Question: I am trying to include multiple views from a loop inside a constraint layout programmatically. How do I do so?
I want something like this:

I am able to do so for a single view but I am not being able to do the same thing for multiple views inside a loop. Basically I have a scroll view and inside it two lines line top and bottom I want to include the text views I created programmatically between those lines. I have provided the following lines of code:
'''
final TextView[] myTextViews = new TextView[3];
int i=1;
ConstraintSet constraintSet = new ConstraintSet();
myTextViews[i-1] = new TextView(this);
myTextViews[i-1].setId(R.id.testid);
myTextViews[i-1].setText("Text 1");
ConstraintLayout.LayoutParams test = new ConstraintLayout.LayoutParams(
ConstraintLayout.LayoutParams.MATCH_CONSTRAINT, ConstraintLayout.LayoutParams.WRAP_CONTENT);
myTextViews[i-1].setLayoutParams(test);
constraintLayout.addView(myTextViews[i-1]);
constraintSet.clone(constraintLayout);
constraintSet.connect(myTextViews[i-1].getId(), ConstraintSet.TOP, lineTop.getId(), ConstraintSet.BOTTOM, 28);
constraintSet.connect(myTextViews[i-1].getId(), ConstraintSet.LEFT, constraintLayout.getId(), ConstraintSet.LEFT, 70);
constraintSet.connect(myTextViews[i-1].getId(), ConstraintSet.RIGHT, constraintLayout.getId(), ConstraintSet.RIGHT, 70);
constraintSet.applyTo(constraintLayout);
for ( i = 1; i < 3; i++) {
myTextViews[i] = new TextView(this);
myTextViews[i].setId(R.id.testid+i);
myTextViews[i].setText("Hello World "+i);
myTextViews[i].setLayoutParams(test);
constraintLayout.addView(myTextViews[i]);
constraintSet.connect(myTextViews[i].getId(), ConstraintSet.TOP, myTextViews[i-1].getId(), ConstraintSet.BOTTOM, 28);
constraintSet.connect(myTextViews[i].getId(), ConstraintSet.LEFT, constraintLayout.getId(), ConstraintSet.LEFT, 76);
constraintSet.connect(myTextViews[i].getId(), ConstraintSet.RIGHT, constraintLayout.getId(), ConstraintSet.RIGHT, 76);
constraintSet.applyTo(constraintLayout);
}
constraintSet.connect(lineBottom.getId(), ConstraintSet.TOP, myTextViews[i-1].getId(), ConstraintSet.BOTTOM, 8);
constraintSet.applyTo(constraintLayout);
'''
The following is the xml code:
'''
<?xml version="1.0" encoding="utf-8"?>
<android.support.constraint.ConstraintLayout xmlns:android="http://schemas.android.com/apk/res/android"
xmlns:app="http://schemas.android.com/apk/res-auto"
xmlns:tools="http://schemas.android.com/tools"
android:id="@+id/relativeLayout"
android:layout_width="match_parent"
android:layout_height="match_parent"
tools:context="com.example.reddevil.practice.practiceActivity">
<ScrollView
android:layout_width="0dp"
android:layout_height="0dp"
android:layout_marginStart="8dp"
android:layout_marginLeft="8dp"
android:layout_marginTop="184dp"
android:layout_marginEnd="8dp"
android:layout_marginRight="8dp"
android:layout_marginBottom="72dp"
app:layout_constraintBottom_toBottomOf="parent"
app:layout_constraintEnd_toEndOf="parent"
app:layout_constraintStart_toStartOf="parent"
app:layout_constraintTop_toTopOf="parent">
<android.support.constraint.ConstraintLayout
android:id="@+id/scroll"
android:layout_width="wrap_content"
android:layout_height="wrap_content">
<TextView
android:id="@+id/text1"
android:layout_width="0dp"
android:layout_height="wrap_content"
android:background="@drawable/textgps"
android:text="Random Text"
app:layout_constraintEnd_toEndOf="parent"
app:layout_constraintHorizontal_bias="0.0"
app:layout_constraintStart_toStartOf="parent"
app:layout_constraintTop_toBottomOf="parent" />
<TextView
android:id="@+id/lineTop"
android:layout_width="0dp"
android:layout_height="0dp"
android:text=" "
app:layout_constraintEnd_toEndOf="parent"
app:layout_constraintHorizontal_bias="0.0"
app:layout_constraintStart_toStartOf="parent"
app:layout_constraintTop_toBottomOf="@+id/dropoff" />
<TextView
android:id="@+id/forstops"
android:layout_width="0dp"
android:layout_height="0dp"
android:text=" "
app:layout_constraintEnd_toEndOf="parent"
app:layout_constraintHorizontal_bias="1.0"
app:layout_constraintStart_toStartOf="parent"
app:layout_constraintTop_toBottomOf="@+id/lineTop" />
<TextView
android:id="@+id/text2"
android:layout_width="0dp"
android:layout_height="wrap_content"
android:background="@drawable/textgps"
android:text="Random Text"
app:layout_constraintEnd_toEndOf="parent"
app:layout_constraintHorizontal_bias="0.0"
app:layout_constraintStart_toStartOf="parent"
app:layout_constraintTop_toBottomOf="parent" />
</android.support.constraint.ConstraintLayout>
</ScrollView>
</android.support.constraint.ConstraintLayout>
'''
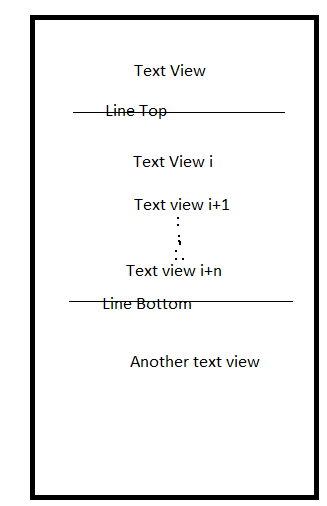
Answer: You should use a RecyclerView or ListView for that kind of usage.
If you want to work with that you have to update things a little
First thing : don't use a Constraint layout (the one with the id 'scroll', replace it with a 'LinearLayout' with attribute 'android:orientation="vertical"'
you will have a xml layout that look like that (i make it simple with only important attribute but you need the other too)
'''
<?xml version="1.0" encoding="utf-8"?>
<android.support.constraint.ConstraintLayout >
<ScrollView
app:layout_constraintBottom_toBottomOf="parent"
app:layout_constraintEnd_toEndOf="parent"
app:layout_constraintStart_toStartOf="parent"
app:layout_constraintTop_toTopOf="parent">
<LinearLayout
android:id="@+id/scroll"
android:layout_width="match_parent"
android:layout_height="wrap_content"
android:orientation="vertical">
<TextView
android:id="@+id/text1"
android:layout_width="match_parent"
android:layout_height="wrap_content"
android:background="@drawable/textgps"
android:text="Random Text"/>
<View style="@style/Divider"/>
<LinearLayout
android:id="@+id/container"
android:layout_width="match_parent"
android:layout_height="wrap_content"
android:orientation="vertical"/>
<View style="@style/Divider"/>
<TextView
android:id="@+id/text2"
android:layout_width="0dp"
android:layout_height="wrap_content"
android:background="@drawable/textgps"
android:text="Random Text"/>
</LinearLayout>
</ScrollView>
</android.support.constraint.ConstraintLayout>
'''
Then, to add you TextViews :
'''
final TextView[] myTextViews = new TextView[3];
LinearLayout container = findViewById(R.id.container);
LinearLayout .LayoutParams test = new LinearLayout .LayoutParams(
LinearLayout.LayoutParams.MATCH_CONSTRAINT, LinearLayout.LayoutParams.WRAP_CONTENT);
for ( i = 1; i < 3; i++) {
myTextViews[i] = new TextView(this);
//i don't think you should do that
//myTextViews[i].setId(R.id.testid+i);
myTextViews[i].setText("Hello World "+i);
myTextViews[i].setLayoutParams(test);
container.addView(myTextViews[i]);
}
'''
But you don't have much formatting to your textViews ...
You can do a xml layout file for each row you add so you can customize it easily:
'''
<?xml version="1.0" encoding="utf-8"?>
<LinearLayout
xmlns:android="http://schemas.android.com/apk/res/android"
android:layout_width="match_parent"
android:layout_height="wrap_content"
android:orientation="horizontal">
<TextView
android:id="@+id/text_row_text"
android:layout_width="0px"
android:layout_weight="1"
android:layout_height="wrap_content"
android:textSize="@dimen/text_size_data"
android:layout_marginLeft="15dp"
android:layout_marginStart="15dp"/>
<Button
android:id="@+id/text_row_delete"
android:layout_width="wrap_content"
android:layout_height="wrap_content"
android:background="@color/colorError"
android:text="X"/>
</LinearLayout>
'''
The code would look like this :
'''
//List of strings instead of TextViews
String[] strings = {"test1","test2","test3"}
LinearLayout container = findViewById(R.id.container);
for(String s : strings){
//R.layout.text_row is the layout file we just created
View row = getLayoutInflater().inflate(R.layout.text_row, null);
container.addView(row);
TextView text = row.findViewById(R.id.text_row_text);
text.setText(s);
}
'''
If you have not much items to show it is ok to do that but don't try to make list with hundred of view like that, it would be awful for performances